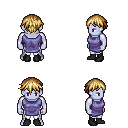
a pixel art fantasy rpg character, male body template, dark elf, purple skin, chain tabard jacket, white pants, blonde short bangs hairstyle, black shoes, four views (front, back, left, right), 2x2 character sprite sheet, small pixel art, hard edges, no anti-aliasing